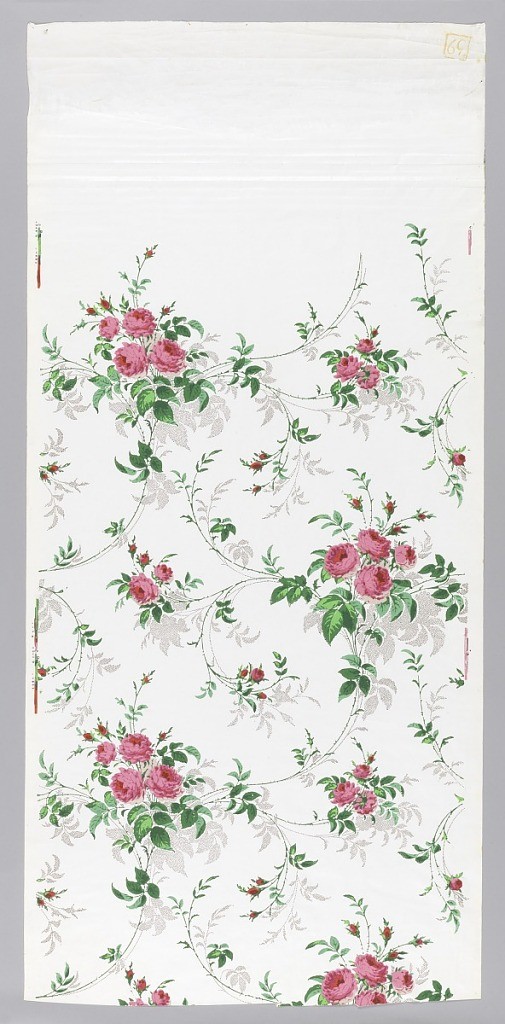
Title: Sidewall
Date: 1830–50
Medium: Block-printed, distemper colors, machine made paper
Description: Realistic red roses in clusters joined by slender scrolls of stems and foliage, over a black-dotted shadow of the pattern